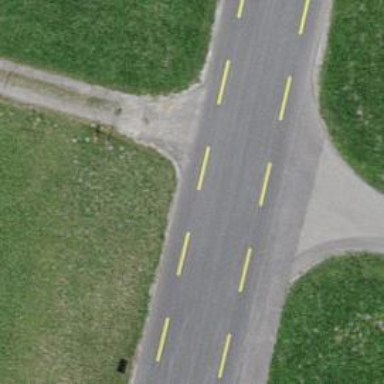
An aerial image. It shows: Unclassified road with dedicated cycle lane on both sides.